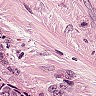
Metastatic tissue present: yes